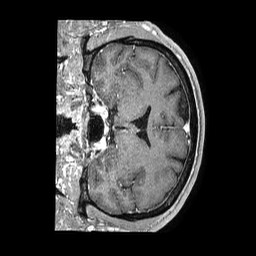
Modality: T1w
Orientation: coronal
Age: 54
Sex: male
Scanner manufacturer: philips
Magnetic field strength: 1.5 T
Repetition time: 0.007572 s
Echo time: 0.003439 s